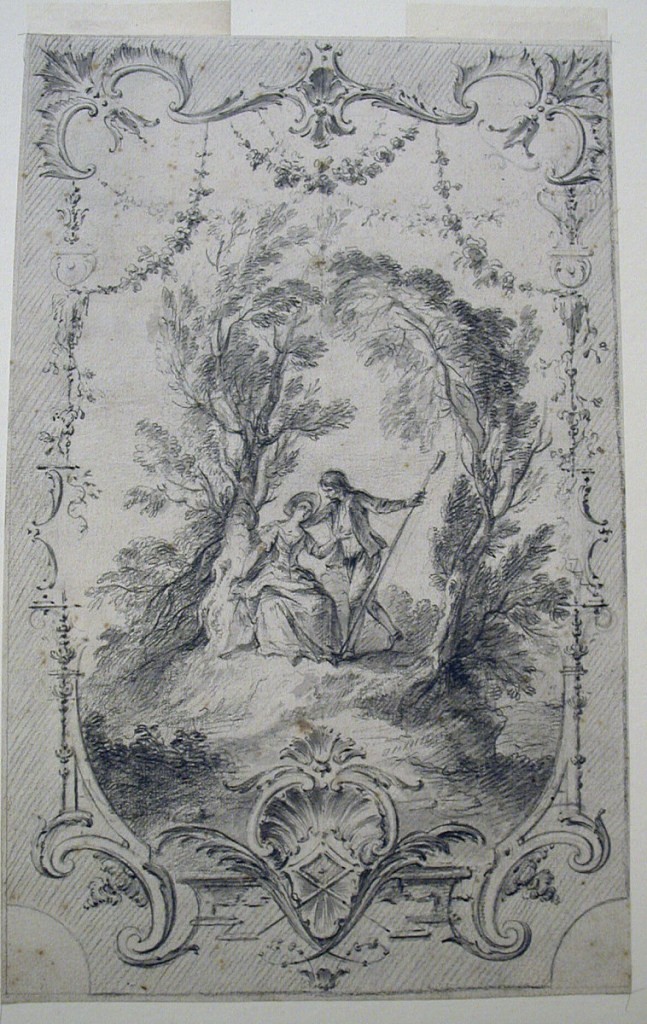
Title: Le Berger empressé
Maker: Gabriel Huquier, French, 1695–1772
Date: ca. 1730
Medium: Black chalk, brush and gray wash, traces of stylus on cream laid paper
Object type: Drawing
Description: A shepherd makes advances to a shepherdess seated by a gnarled tree on a bank; another tree frames the composition at the right.  Arabesque frame composed of garlands, shell-work, hooked scrolls and bat-wing ornamentation.  The outer edges of the composition are shaded.